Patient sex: M
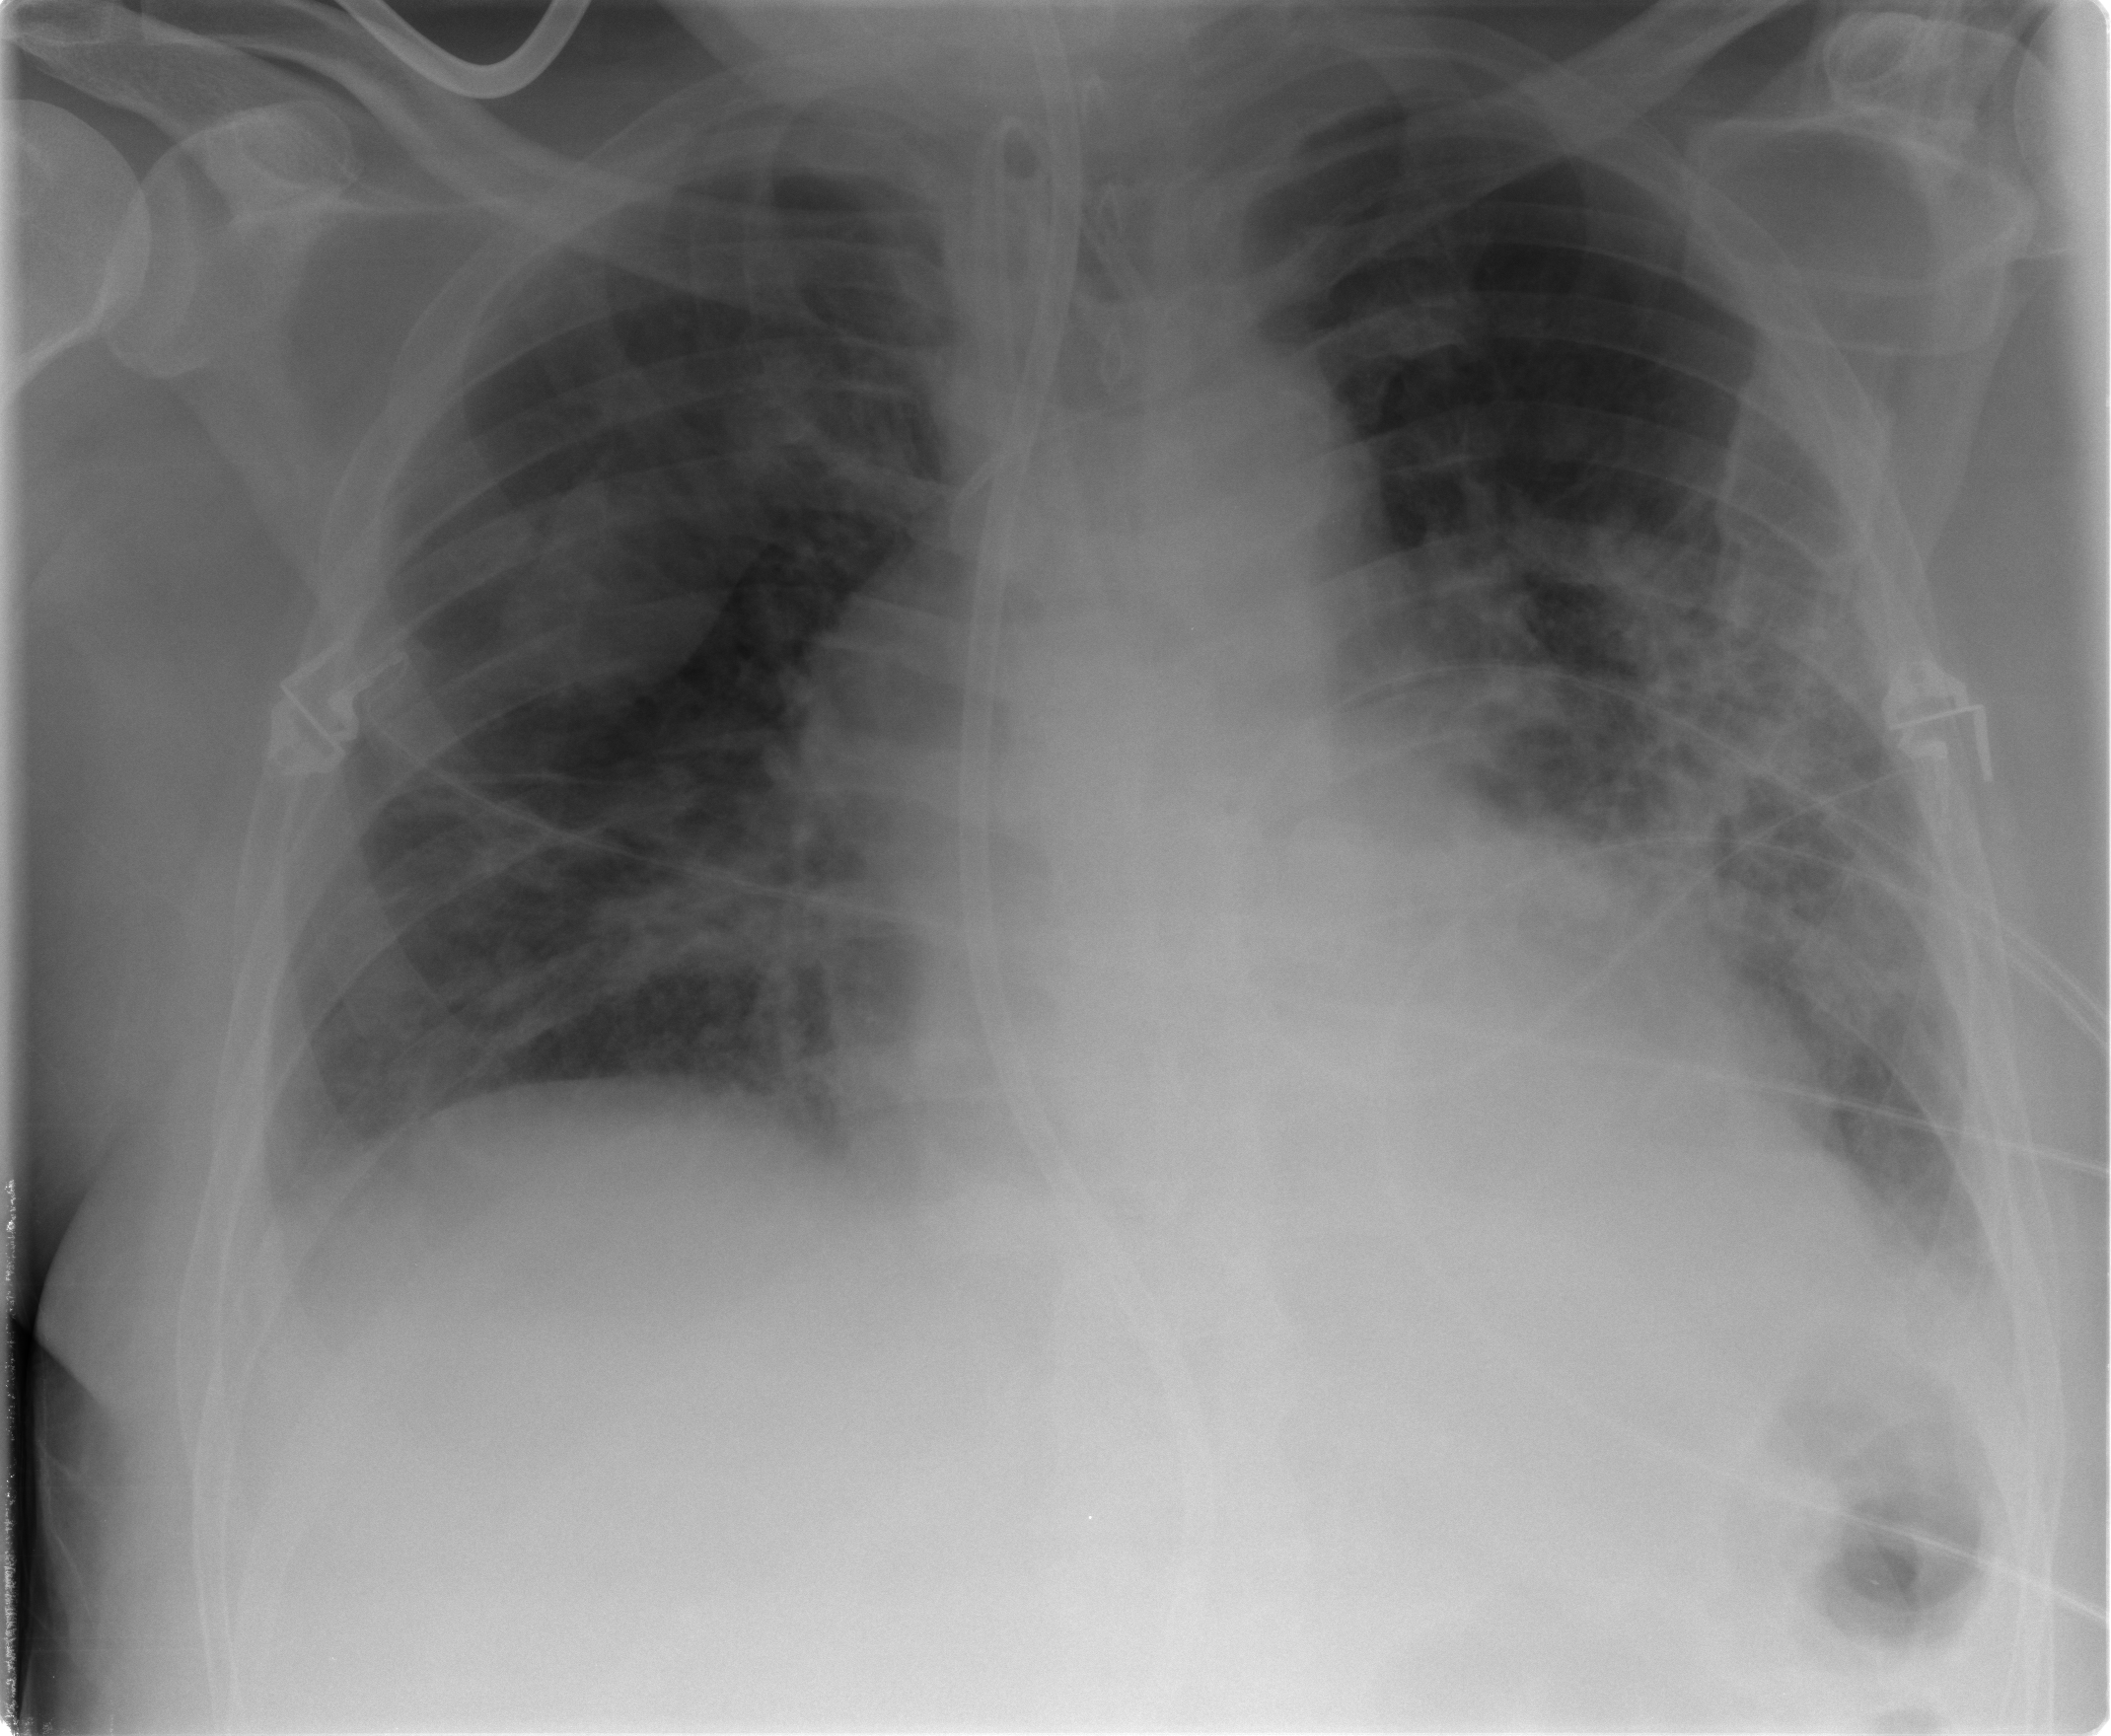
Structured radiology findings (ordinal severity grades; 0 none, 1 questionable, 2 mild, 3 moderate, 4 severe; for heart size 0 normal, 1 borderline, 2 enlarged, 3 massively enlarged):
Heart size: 2
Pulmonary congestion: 0
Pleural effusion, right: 0
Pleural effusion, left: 1
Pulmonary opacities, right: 2
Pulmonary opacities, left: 3
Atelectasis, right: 2
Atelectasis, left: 2